Question: how can I do to add child view programmatically to RelativeLayout at a given position?
For example, to reflect the following picture:

my xml: (com.example.TransparentSlidingDrawer child is a simple class that extends with LinearLayout)
'''
<LinearLayout
android:layout_width="wrap_content"
android:layout_height="wrap_content"
android:layout_alignParentLeft="true"
android:layout_centerVertical="true"
android:orientation="horizontal" >
<ScrollView
android:layout_width="wrap_content"
android:layout_height="100dp"
>
<com.example.TransparentSlidingDrawer
android:id="@+id/popup"
android:layout_width="wrap_content"
android:layout_height="wrap_content"
android:orientation="vertical"
>
<RelativeLayout
android:id="@+id/relativelayout_imageview_textviews_slider"
android:layout_width="wrap_content"
android:layout_height="100dp"
>
</RelativeLayout>
</com.example.TransparentSlidingDrawer>
</ScrollView>
<ImageButton
android:id="@+id/open_close_slider"
android:layout_width="25dp"
android:layout_height="25dp"
/>
'''
---
this is my function that this function does not work well :
'''
private void addChild(){
RelativeLayout relativelayout = (RelativeLayout)findViewById(R.id.relativelayout_imageview_textviews_slider);
RelativeLayout.LayoutParams imageparams = new RelativeLayout.LayoutParams(
RelativeLayout.LayoutParams.WRAP_CONTENT, RelativeLayout.LayoutParams.WRAP_CONTENT);
imageparams.setMargins(0, 5, 0, 0);
RelativeLayout.LayoutParams textparams = new RelativeLayout.LayoutParams(
RelativeLayout.LayoutParams.WRAP_CONTENT, RelativeLayout.LayoutParams.WRAP_CONTENT);
textparams.setMargins(0, 25, 5, 0);
imageparams.addRule(RelativeLayout.ALIGN_PARENT_TOP,RelativeLayout.TRUE);
imageparams.addRule(RelativeLayout.ALIGN_PARENT_RIGHT,RelativeLayout.TRUE);
for(int i = 0 ; i < 9 ; ++i){
ImageButton btn = new ImageButton(getApplicationContext());
btn.setId(i+1);
btn.setBackgroundResource(R.drawable.ic_launcher);
TextView txt = new TextView(getApplicationContext());
txt.setText("text"+i);
txt.setId(i+1);
textparams.addRule(RelativeLayout.ALIGN_TOP, btn.getId());
textparams.addRule(RelativeLayout.LEFT_OF, btn.getId());
relativelayout.addView(btn, imageparams);
relativelayout.addView(txt, textparams);
}
}
'''
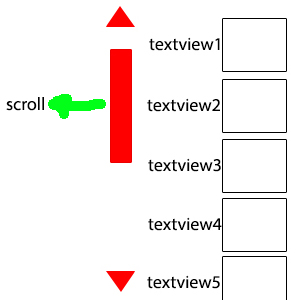
Answer: You are aligning the textviews with button tops and lefts here:
'''
textparams.addRule(RelativeLayout.ALIGN_TOP, btn.getId());
textparams.addRule(RelativeLayout.LEFT_OF, btn.getId());
'''
You need to do the same for the ImageButtons - except align the first one with the parent, then each subsequent one you need to align the top to the previous ImageButton (here is fake code):
'''
btn.addRule(RelativeLayout.ALIGN_BOTTOM, btnAbove.getId());
'''
Then keep a reference to the previous button in "btnAbove" at the end of your loop like:
btnAbove = btn;